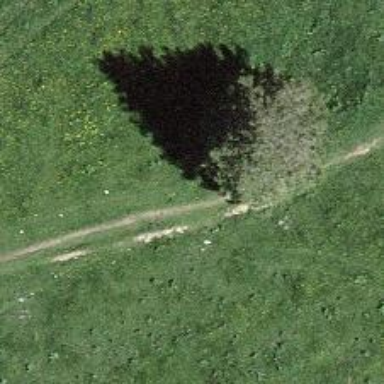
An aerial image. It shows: Path covered in grass.